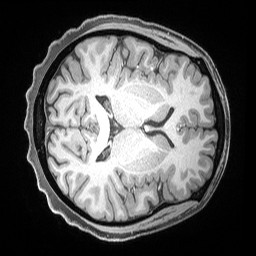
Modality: T1w
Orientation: axial
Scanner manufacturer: siemens
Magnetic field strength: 3 T
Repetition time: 2.53 s
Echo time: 0.00169 s